Field crop: maize
Growth stage: 1
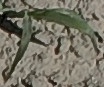
Species: sorghum